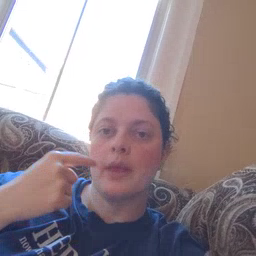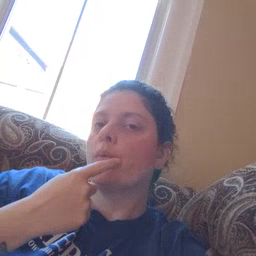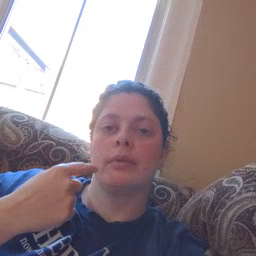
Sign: mouth